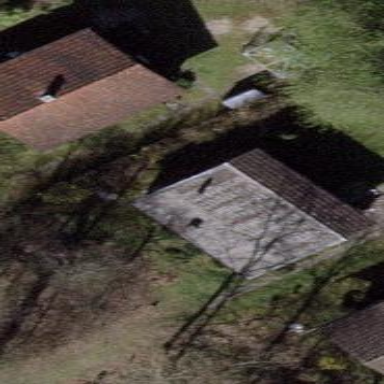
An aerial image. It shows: Building with gabled roof.